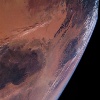
Label: land